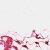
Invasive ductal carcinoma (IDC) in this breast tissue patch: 0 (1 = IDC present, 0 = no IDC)